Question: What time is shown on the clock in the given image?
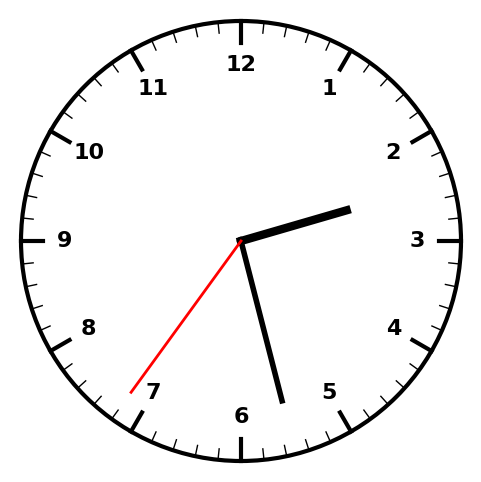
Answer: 02:27:36